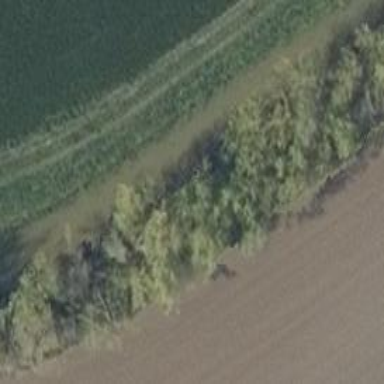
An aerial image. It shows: Row of deciduous broadleaved trees.